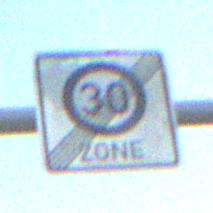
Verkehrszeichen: EndeZone30
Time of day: MorningAfternoon
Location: Outdoor (Nature)
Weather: PartlyCloudy
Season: NotSpecified
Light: Natural